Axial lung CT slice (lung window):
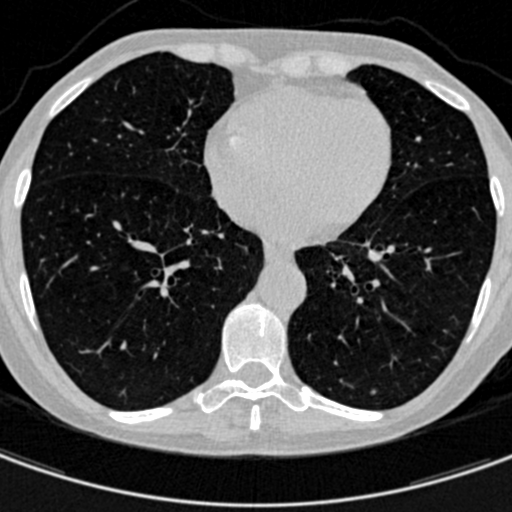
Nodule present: yes
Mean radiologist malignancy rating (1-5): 2.5